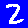
Digit: 2